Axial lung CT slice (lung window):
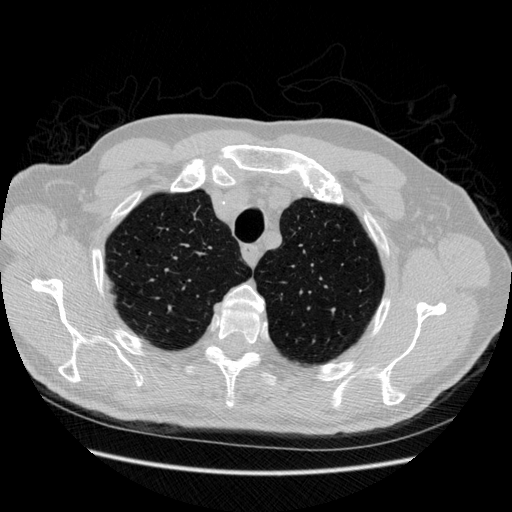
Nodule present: no